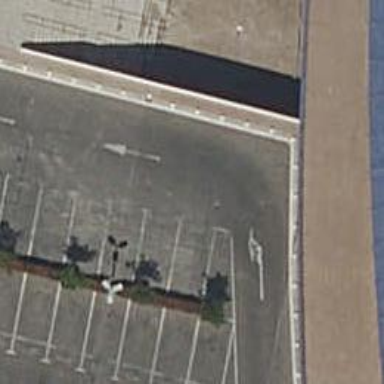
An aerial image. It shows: Road serving as parking aisle.